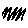
Label: zigzag